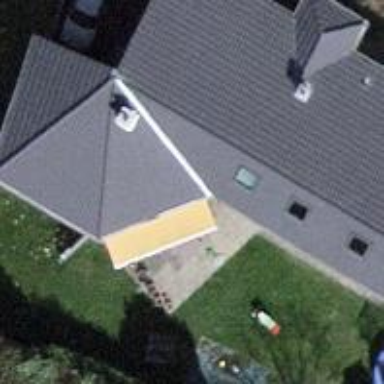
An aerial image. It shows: Building with tiled roof.